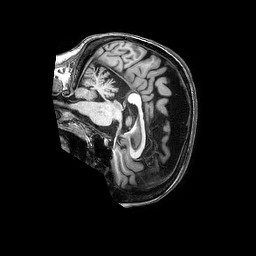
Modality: T1w
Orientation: sagittal
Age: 75
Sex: female
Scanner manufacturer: philips
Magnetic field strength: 3 T
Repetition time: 0.00684 s
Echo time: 0.003082 s